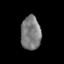
Tissue: prostate
Cell type: T cells
Senescence score: 0.1812
Nuclear area (px): 656
Mean DAPI intensity: 124.23